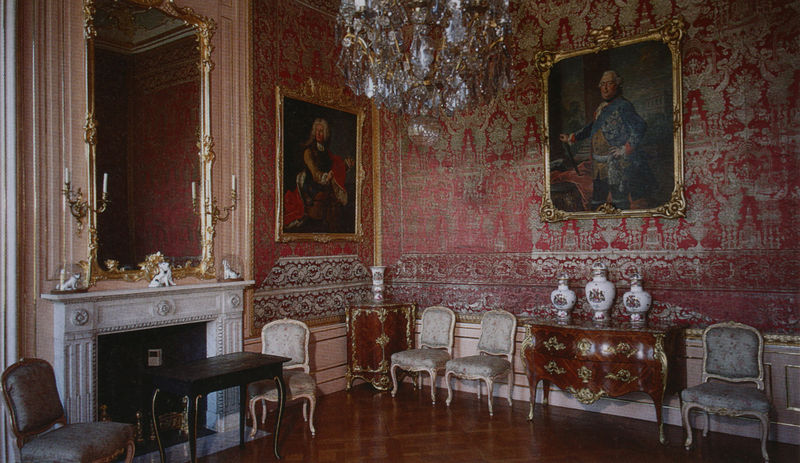
Titel: Erstes Zimmer der oberen Südwohnung
Künstler: François de (d. Ä.) Cuvilliés
Standort: Calden
Institution: Schloss Wilhelmsthal
Schlagwörter: blau, gemälde, schatten, weiß, braun, geschwungen, glas, holz, licht, paris, raum, schwarz, stühle, tisch, zimmer, haus, hund, rot, schloss, tier, tiere, malerei, muster, barock, rahmen, sockel, bild, innenraum, möbel, porträt, spiegel, spiegelung, boden, gold, interieur, sessel, decke, innen, rokoko, rosa, seide, kamin, vase, füße, bilder, kommode, ecke, kaminsims, parkett, saal, figuren, kaiser, bordüre, polster, salon, tapete, wandteppich, dekor, kerze, kerzen, kronleuchter, leuchter, lüster, stuck, vasen, edel, pakett, foto, fotografie, photographie, wände, porträts, herrscher, bildnisse, portraits, brokat, photo, stück, sims, anrichte, kerzenleuchter, kristall, bestuhlung, farbfoto, bode, sekretär, schränkchen, einrichtung, prunk, porzelan, aufnahme, preussen, kandelaber, empirestil, feuerstelle, eckschrank, ahnen, kaminzimmer, hellbalu, vorfahren, kristalllüster, seidentapete, min, lyon, tapede, brokattapete, steinzimmer, berock, tapetek